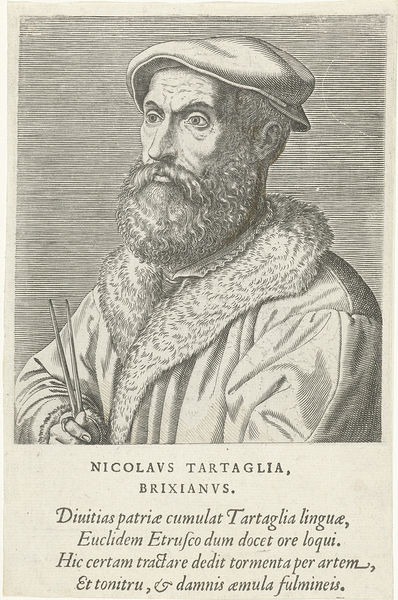
Titel: Portret van Niccolo Tartaglia
Künstler: Philips Galle
Standort: Amsterdam
Institution: Rijksmuseum
Schlagwörter: hands, hat, robes, white, black, collar, face, gray, grey, hair, nose, portrait, print, woodcut, man, eyes, drawing, black and white, cap, coat, fur, mouth, etching, illustration, beard, writing, clothes, ears, painter, eye, cloth, brush, plate, latin, text, moustache, ring, words, serious, nicolaus, ruffle, ruff, sticks, fur collar, 16th century, bear, scissors, copy, fine, brushes, paintbrushes, explorer, fur coat, nicholas, nicolas, astronomer, verse, nicolas tartaglia, tartaglia, brixianus